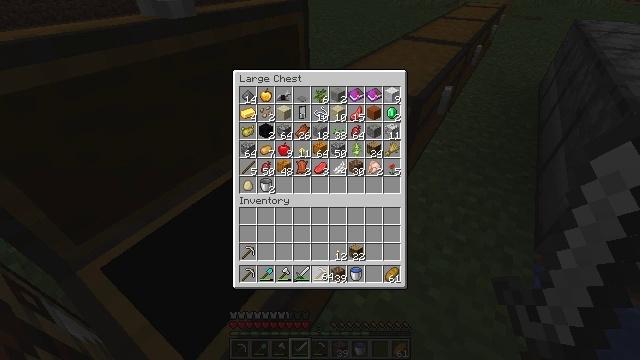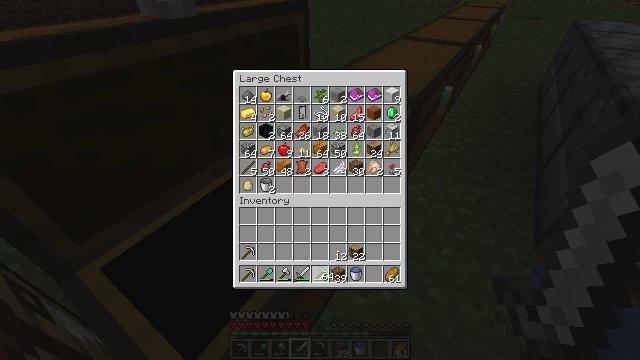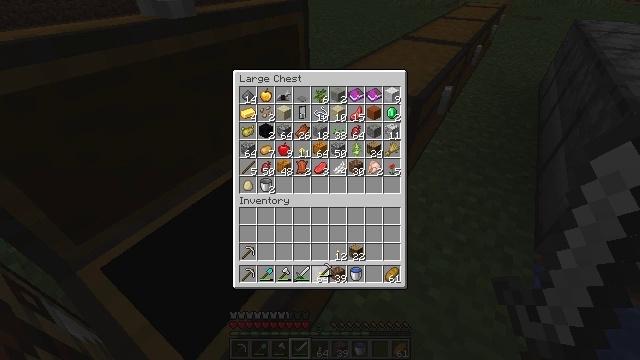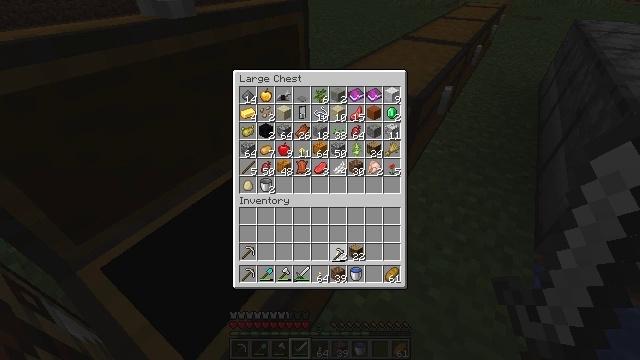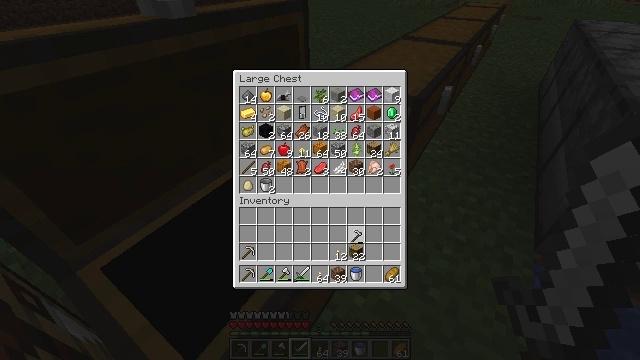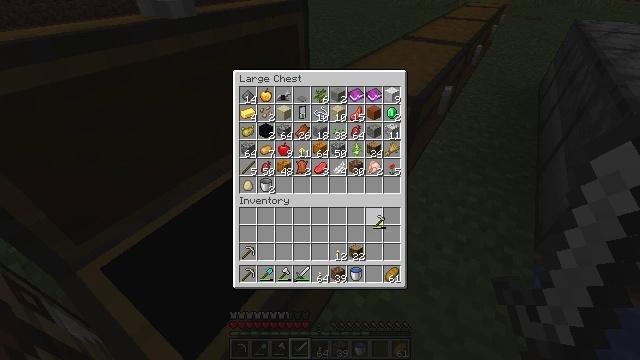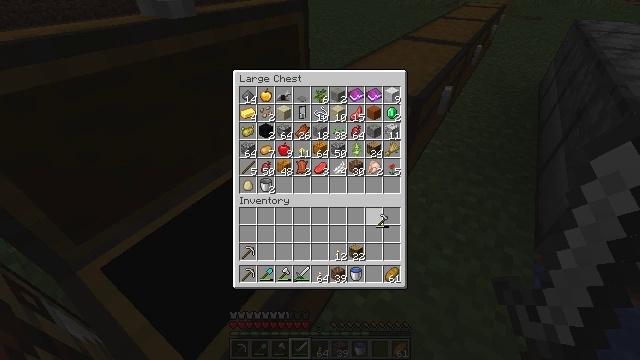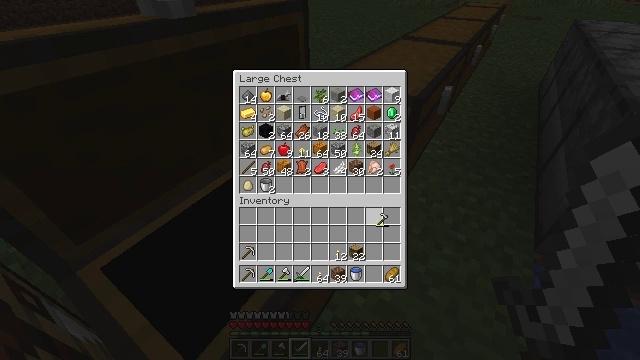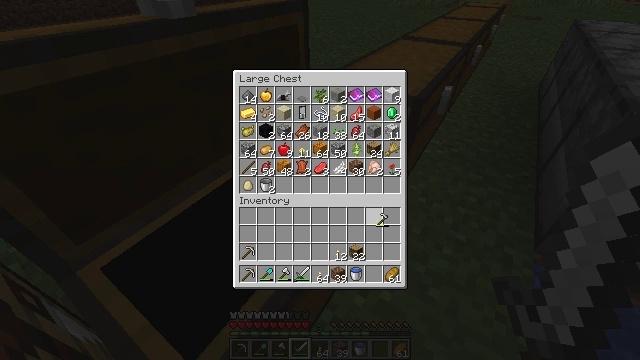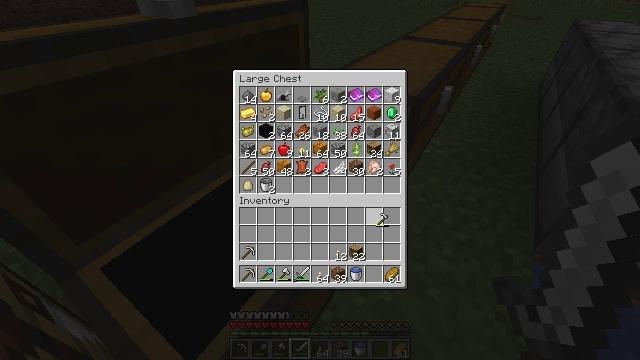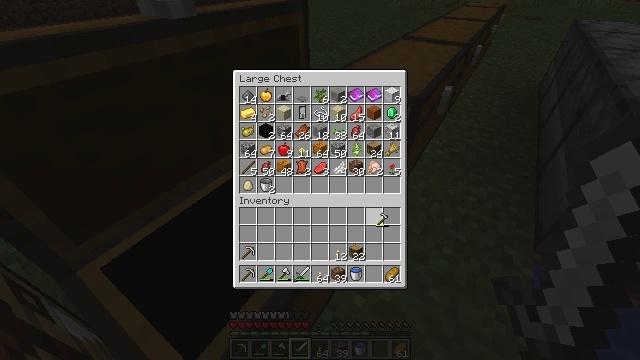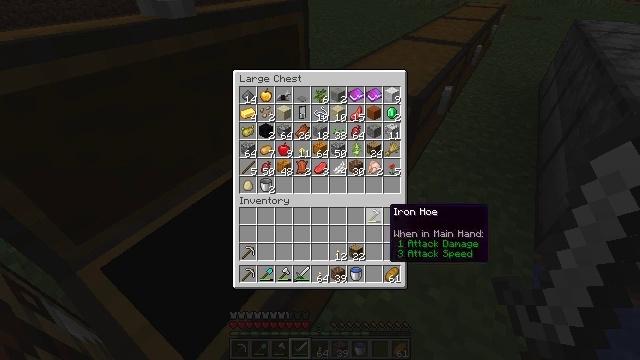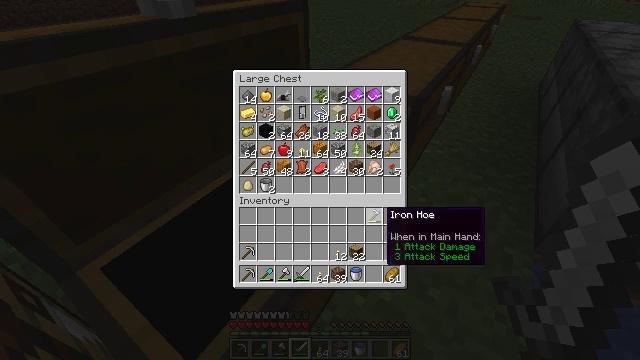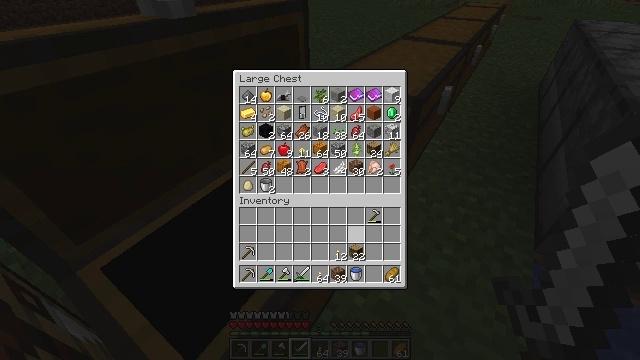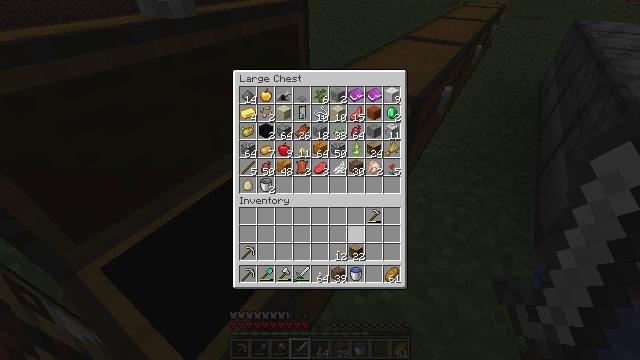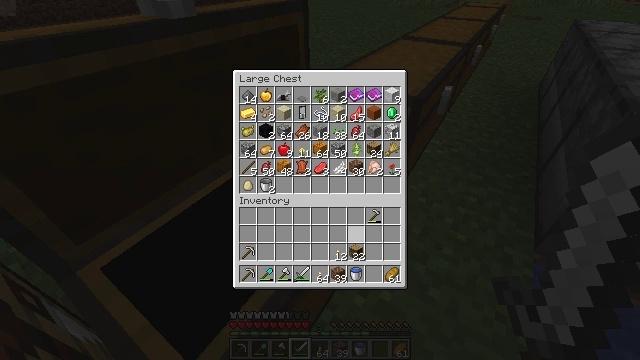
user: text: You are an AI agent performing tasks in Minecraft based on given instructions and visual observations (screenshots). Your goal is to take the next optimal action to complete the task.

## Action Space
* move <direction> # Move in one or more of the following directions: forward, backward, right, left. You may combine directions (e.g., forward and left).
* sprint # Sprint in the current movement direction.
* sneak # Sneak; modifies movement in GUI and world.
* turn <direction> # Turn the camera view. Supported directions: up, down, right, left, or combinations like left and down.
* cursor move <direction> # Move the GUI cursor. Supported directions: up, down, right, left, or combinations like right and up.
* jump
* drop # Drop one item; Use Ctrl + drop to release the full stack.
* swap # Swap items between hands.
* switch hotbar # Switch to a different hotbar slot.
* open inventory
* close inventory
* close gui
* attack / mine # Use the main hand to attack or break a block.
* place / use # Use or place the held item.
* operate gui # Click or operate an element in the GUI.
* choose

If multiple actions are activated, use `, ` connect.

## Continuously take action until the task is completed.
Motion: motion action
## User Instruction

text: Collect a hay block for crafting.
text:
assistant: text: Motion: operate gui
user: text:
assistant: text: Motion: no_op
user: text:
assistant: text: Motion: cursor move right and up
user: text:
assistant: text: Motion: cursor move right and up
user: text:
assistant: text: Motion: cursor move right and up
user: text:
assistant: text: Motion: no_op
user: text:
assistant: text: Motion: no_op
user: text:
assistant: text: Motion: operate gui
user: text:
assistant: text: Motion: operate gui
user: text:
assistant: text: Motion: operate gui
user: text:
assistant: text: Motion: no_op
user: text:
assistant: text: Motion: no_op
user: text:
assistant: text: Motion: cursor move left and down
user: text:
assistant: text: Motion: cursor move left and down
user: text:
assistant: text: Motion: no_op
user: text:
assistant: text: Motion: no_op
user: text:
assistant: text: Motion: no_op
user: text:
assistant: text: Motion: no_op
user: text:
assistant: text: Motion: no_op
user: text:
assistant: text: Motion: no_op
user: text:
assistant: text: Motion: operate gui
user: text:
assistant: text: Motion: operate gui
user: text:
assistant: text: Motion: operate gui
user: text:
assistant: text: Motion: no_op
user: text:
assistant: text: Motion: no_op
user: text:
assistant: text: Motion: no_op
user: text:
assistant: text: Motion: no_op
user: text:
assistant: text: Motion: no_op
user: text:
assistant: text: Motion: no_op
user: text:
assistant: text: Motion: operate gui